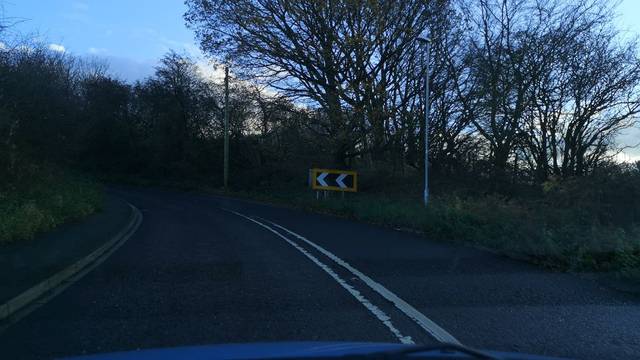
Region: United Kingdom
Coordinates: 53.707, -1.56